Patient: sex F, age 58
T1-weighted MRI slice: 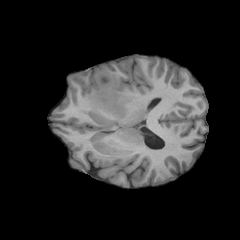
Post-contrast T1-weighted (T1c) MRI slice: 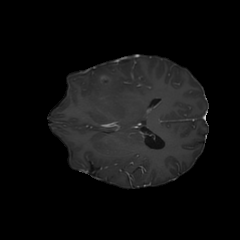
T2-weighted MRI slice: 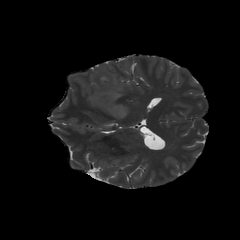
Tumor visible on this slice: yes
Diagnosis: Glioblastoma, IDH-wildtype
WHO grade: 4